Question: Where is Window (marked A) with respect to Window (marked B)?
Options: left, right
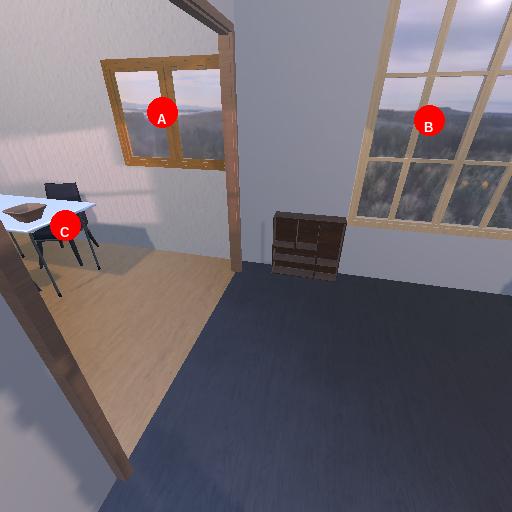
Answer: left